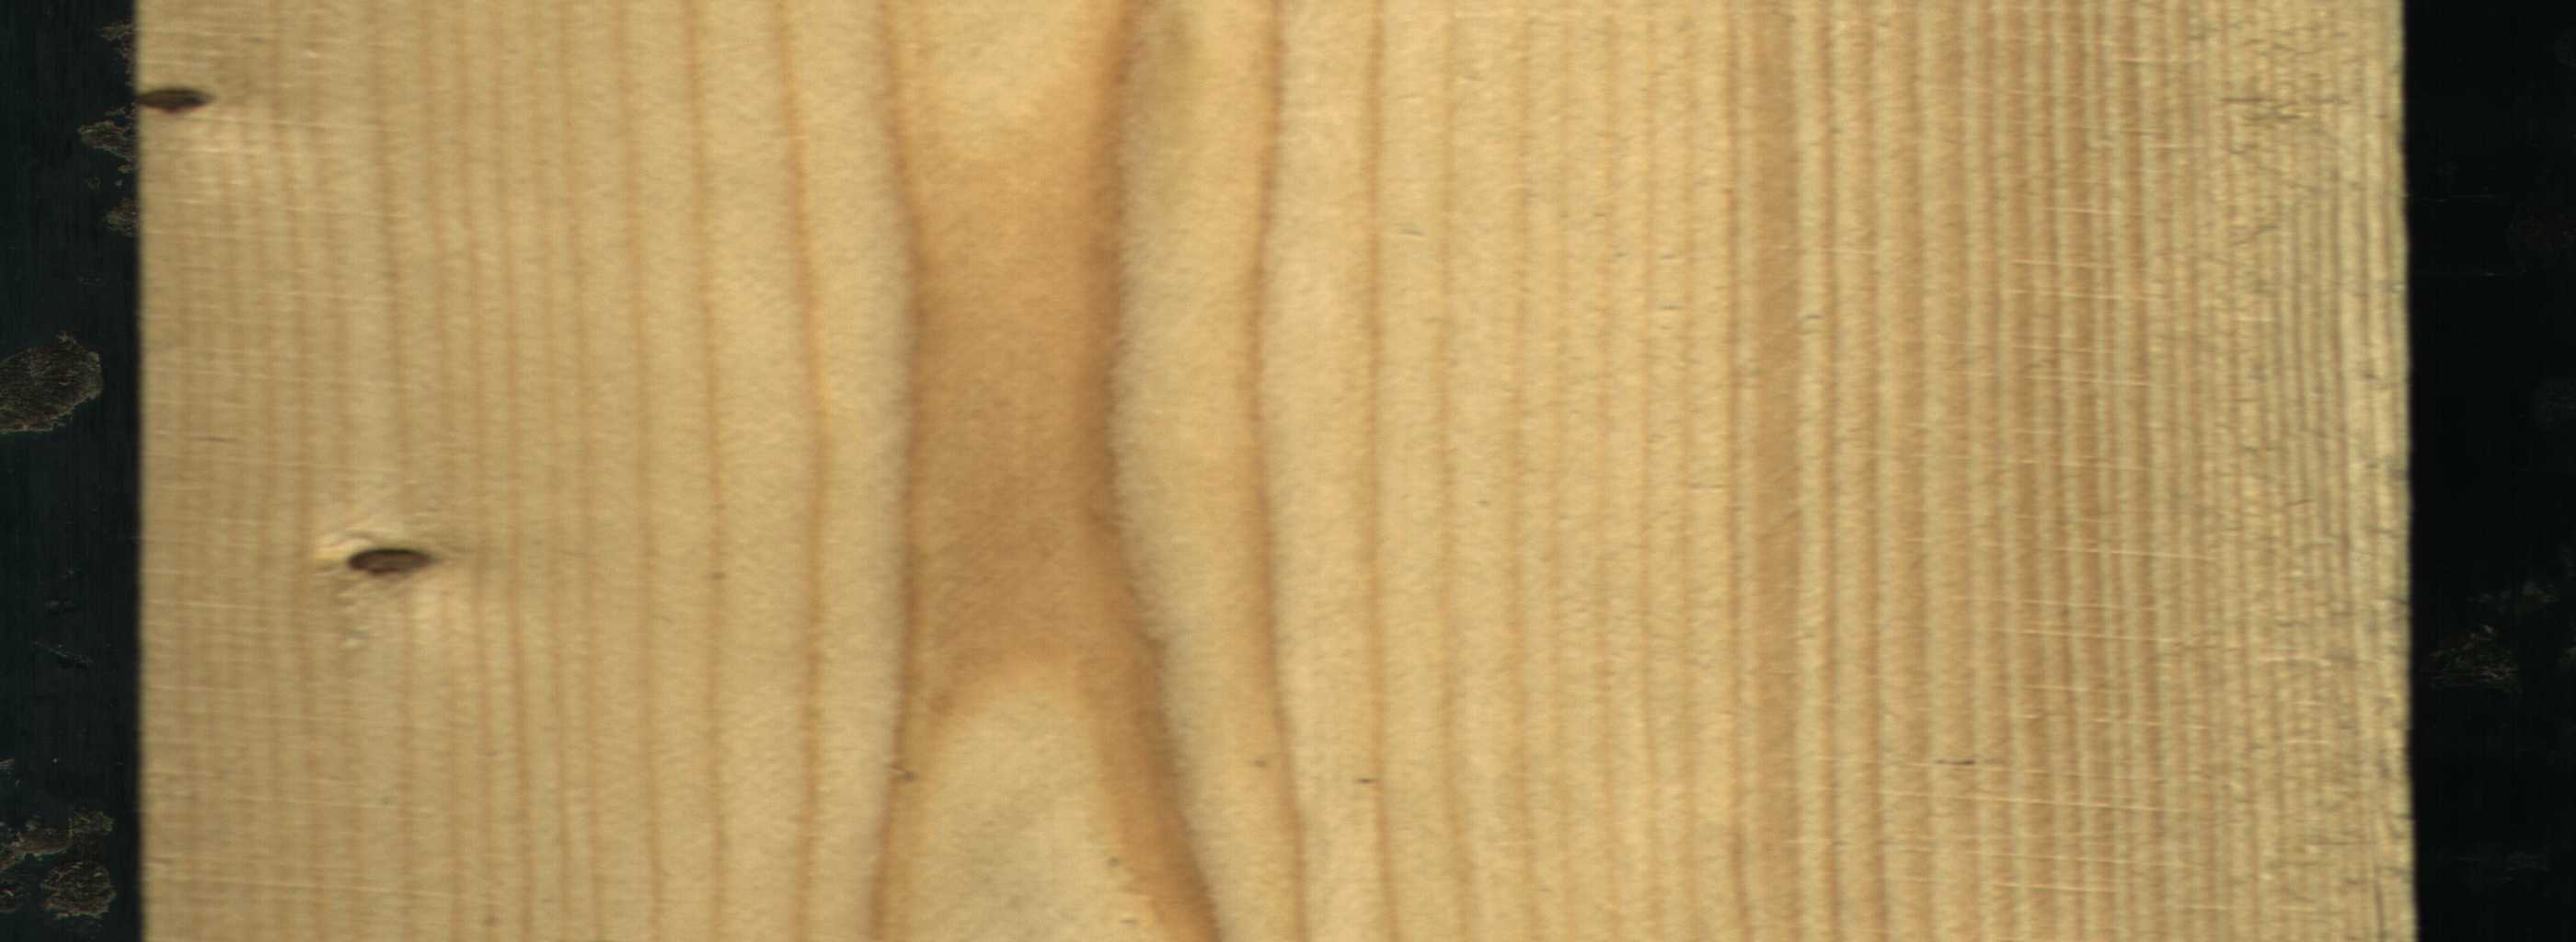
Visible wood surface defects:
Dead_Knot
Dead_Knot